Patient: sex M, age 57
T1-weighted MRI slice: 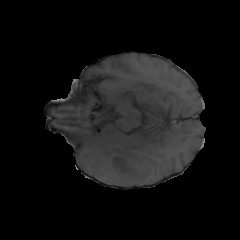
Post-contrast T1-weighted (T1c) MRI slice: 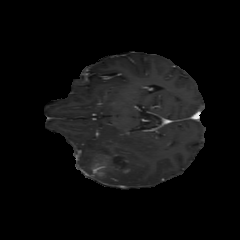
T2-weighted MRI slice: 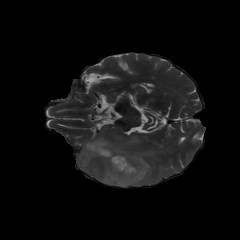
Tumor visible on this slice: yes
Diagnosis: Glioblastoma, IDH-wildtype
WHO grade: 4